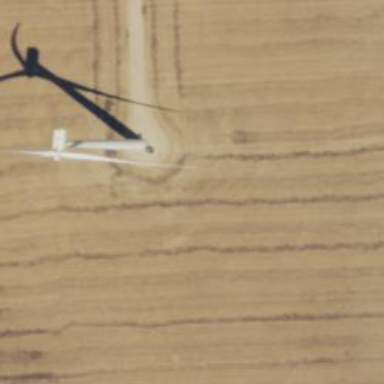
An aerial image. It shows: Wind generator powered by wind. The generator type is horizontal axis and it uses wind turbines.